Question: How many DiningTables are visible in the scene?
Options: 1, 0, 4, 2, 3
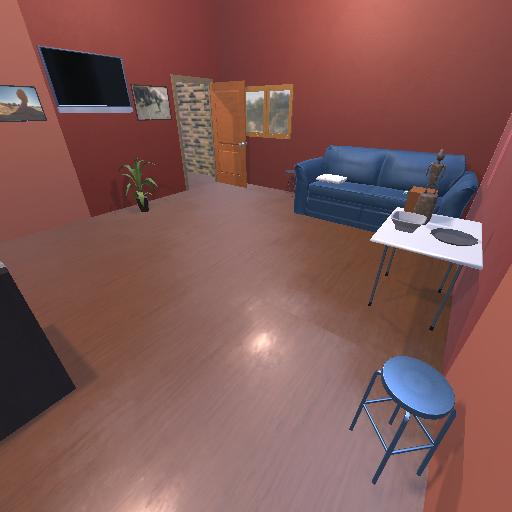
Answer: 1